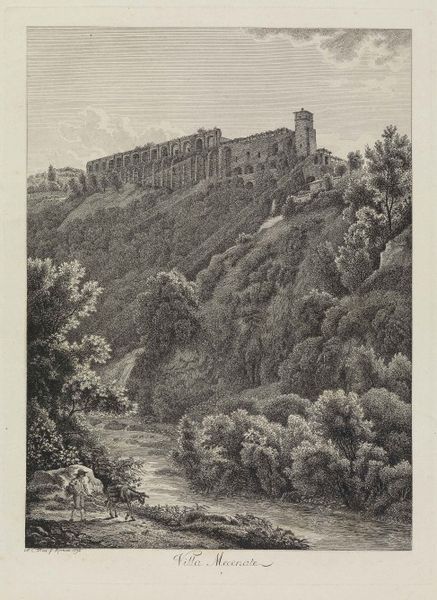
Titel: Tivoli: Blick von unten auf die Villa des Mäzenas
Künstler: Albert Christoph Dies
Standort: Karlsruhe
Institution: Staatliche Kunsthalle Karlsruhe
Schlagwörter: baum, berg, blätter, felsen, himmel, mann, schatten, wasser, weiß, wolken, bäume, fluss, landschaft, stadt, ufer, fenster, grau, hut, licht, schwarz, zeichnung, gebäude, weg, wolke, mensch, stein, steine, bild, signatur, bach, hügel, natur, strauch, busch, büsche, pfad, sonne, sträucher, pflanzen, tal, wald, esel, pferd, rund, turm, schrift, papier, ansicht, bogen, italien, abhang, fels, gipfel, hang, steilhang, mauer, grafik, monochrom, vegetation, schlucht, steil, rundbogen, böschung, romantik, junge, bauer, bögen, ruine, burg, palast, strahlen, festung, druck, radierung, stich, maultier, treiber, arkaden, gemäuer, villa, lichtstrahlen, jüngling, wanderer, aquädukt, viadukt, kupferstich, hirte, wildniss, bursche, bogenfenster, trppe, kniehose, reittier, hirt, furth, kupferdruck, festund, wnaderer, viädukt, baum+bäume, hanng, detaailliert, amtik, villa mecenale